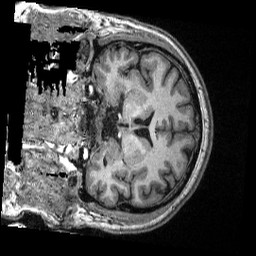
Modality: T1w
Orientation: coronal
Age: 42
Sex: male
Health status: ill
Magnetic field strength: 3 T
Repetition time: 2.53 s
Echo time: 0.00331 s